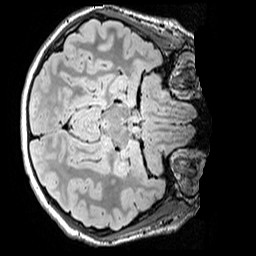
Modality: FLAIR
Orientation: axial
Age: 11
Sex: male
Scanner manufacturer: siemens
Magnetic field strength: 3 T
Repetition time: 5 s
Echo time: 0.388 s